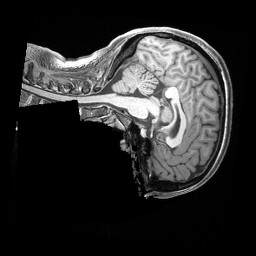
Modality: T1w
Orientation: sagittal
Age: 34
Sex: female
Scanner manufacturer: siemens
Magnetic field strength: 3 T
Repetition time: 2.4 s
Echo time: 0.00228 s